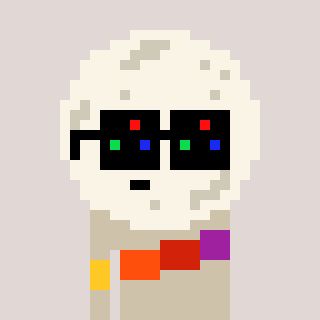
a pixel art character with square black sunglasses, a moon-shaped head and a bege-colored body on a warm background